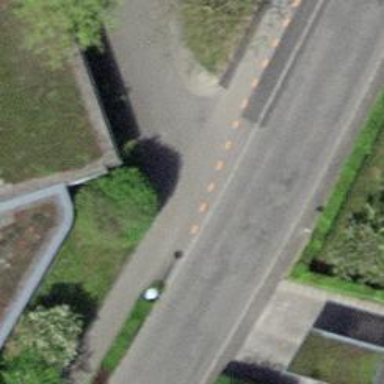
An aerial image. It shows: Paved footway.